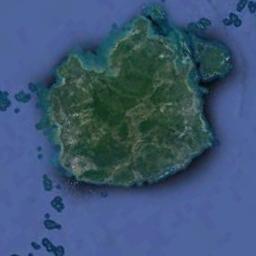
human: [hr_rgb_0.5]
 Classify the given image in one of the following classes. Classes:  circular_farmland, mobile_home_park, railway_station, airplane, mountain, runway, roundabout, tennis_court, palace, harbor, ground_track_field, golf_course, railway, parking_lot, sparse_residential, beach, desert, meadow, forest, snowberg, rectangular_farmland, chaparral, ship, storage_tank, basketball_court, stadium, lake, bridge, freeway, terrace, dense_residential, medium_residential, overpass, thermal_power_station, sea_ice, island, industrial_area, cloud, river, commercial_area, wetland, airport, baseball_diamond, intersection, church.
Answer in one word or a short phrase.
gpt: island